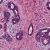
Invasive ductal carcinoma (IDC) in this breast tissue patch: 0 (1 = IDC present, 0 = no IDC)